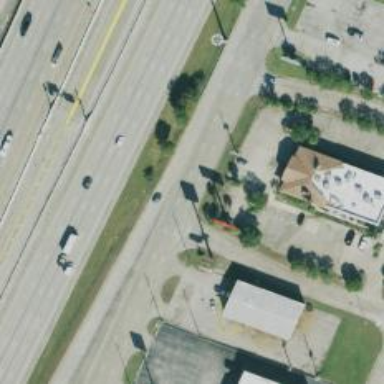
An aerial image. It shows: Secondary road with frontage road alongside.